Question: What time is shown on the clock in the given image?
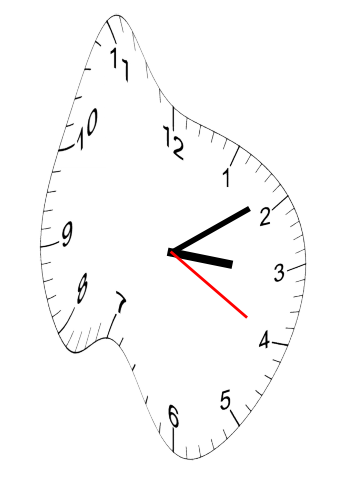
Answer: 03:09:20